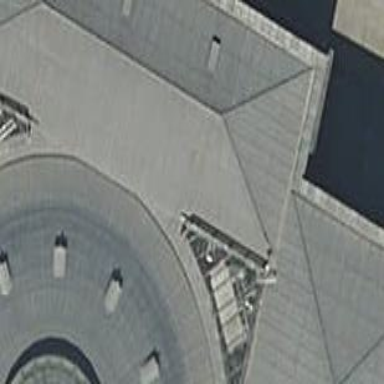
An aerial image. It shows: Building with skillion roof made of metal sheet. The building is gray in color.